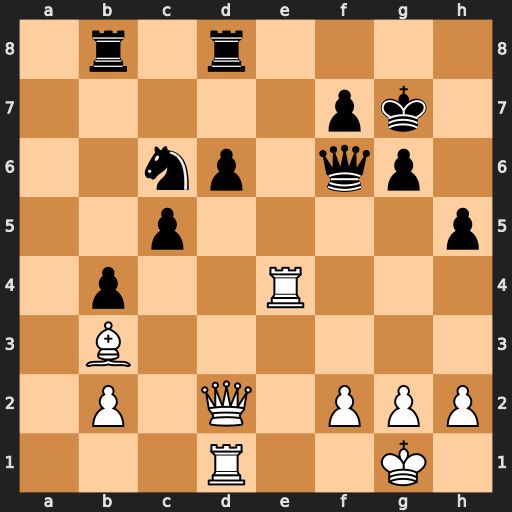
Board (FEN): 1r1r4/5pk1/2np1qp1/2p4p/1p2R3/1B6/1P1Q1PPP/3R2K1
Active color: w
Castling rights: -
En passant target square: -
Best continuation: Rf4 Qxf4 Qxf4